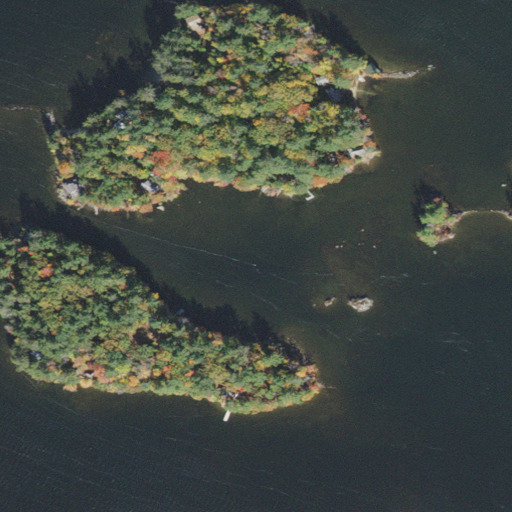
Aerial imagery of island in New Hampshire named Joe Island containing open water, evergreen forest, mixed forest, herbaceous wetlands, open development, low intensity development, grassland, and woody wetlands